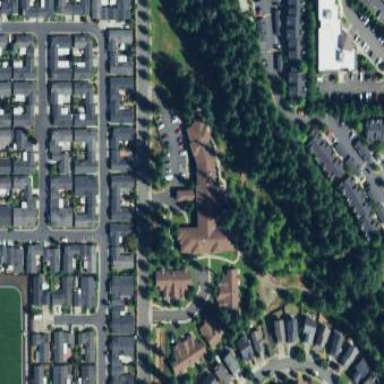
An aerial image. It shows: Nursing home located in residential area.